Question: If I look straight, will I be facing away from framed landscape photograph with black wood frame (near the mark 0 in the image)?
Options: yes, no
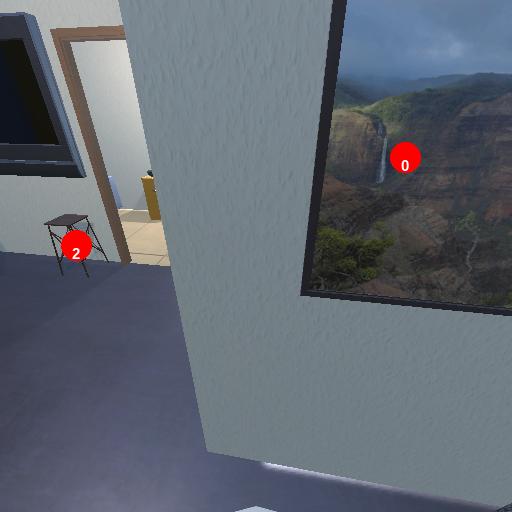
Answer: yes